Question: Today for the first time I decided to create some official documents using plain old HTML, however with the first draft of one of these documents saving as PDF preview shows that content is getting displaced and I preferably don't want to add a load of '<br>' tags in order to space content appropriately...

Apologies for the blurred out sections, but unfortunately they do contain confidential information.
As you see the Qualifications sections drags on into another page and the layout I'm looking for needs all the Qualifications to be on the second page.
Anybody got any idea's of how to achieve this layout?
Cheers guys!
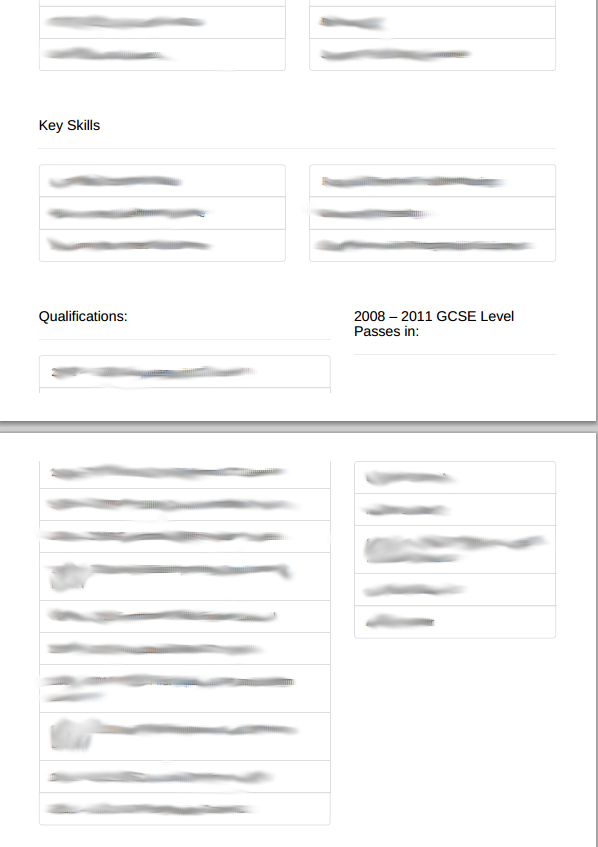
Answer: You need to add a page-break-before: always in you css file, in a print specific media query, targeting your title.
<URL>